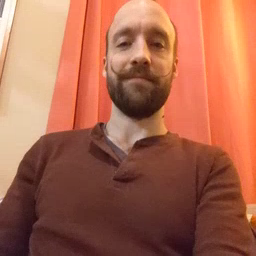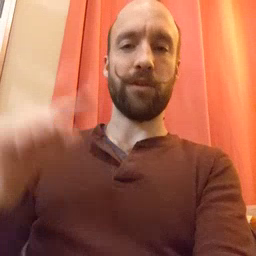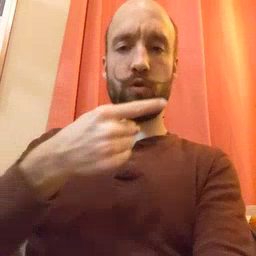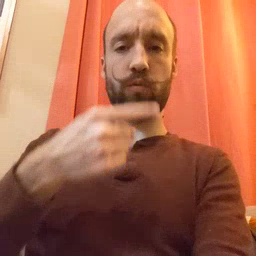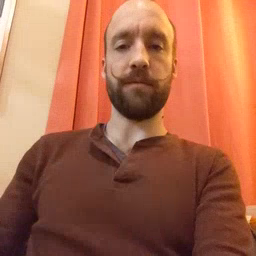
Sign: owie